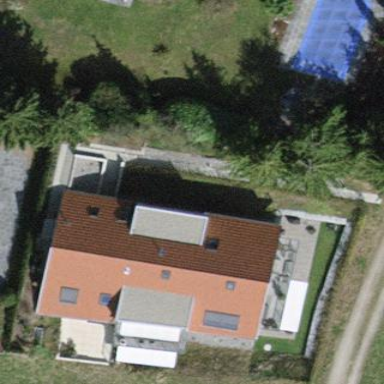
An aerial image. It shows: Detached building with gabled roof.